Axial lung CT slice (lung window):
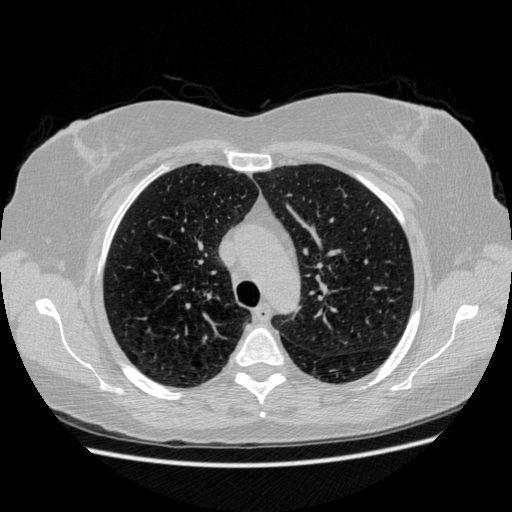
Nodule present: no